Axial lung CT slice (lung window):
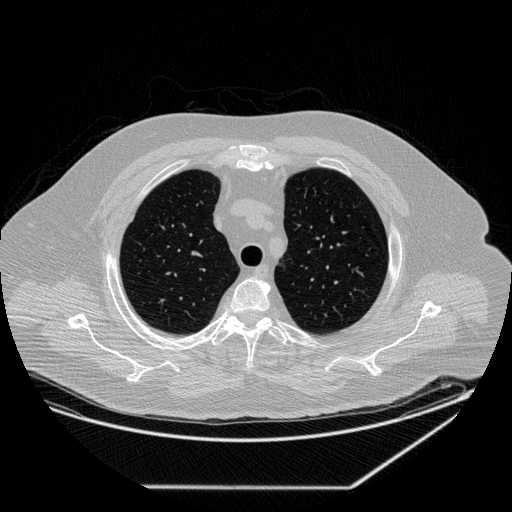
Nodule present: no